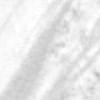
Label: change